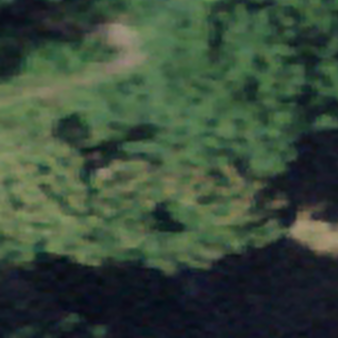
Label: other